Field crop: maize
Growth stage: 2
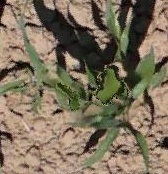
Species: maize